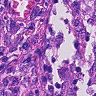
Metastatic tissue present: yes